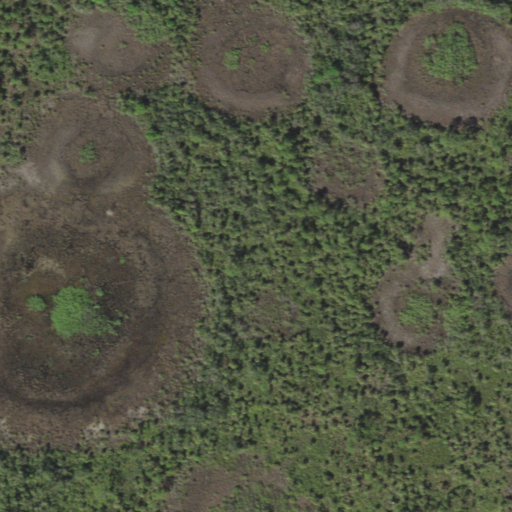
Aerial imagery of island in Florida named East Hinson Island containing evergreen forest, woody wetlands, herbaceous wetlands, and mixed forest